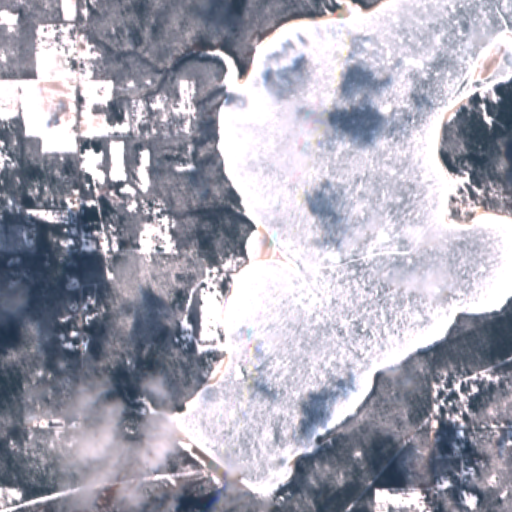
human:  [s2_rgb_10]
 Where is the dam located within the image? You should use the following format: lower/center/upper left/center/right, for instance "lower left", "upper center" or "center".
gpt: The dam is located in the lower left of the image.
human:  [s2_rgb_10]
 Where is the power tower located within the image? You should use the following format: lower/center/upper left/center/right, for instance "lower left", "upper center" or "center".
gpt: The power tower is located in the lower left of the image.
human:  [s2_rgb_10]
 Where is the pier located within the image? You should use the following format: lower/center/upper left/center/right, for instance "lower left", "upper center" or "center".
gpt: The pier is located in the lower center of the image.
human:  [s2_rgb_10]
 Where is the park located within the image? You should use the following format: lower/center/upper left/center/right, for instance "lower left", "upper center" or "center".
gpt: There is no park in the image.